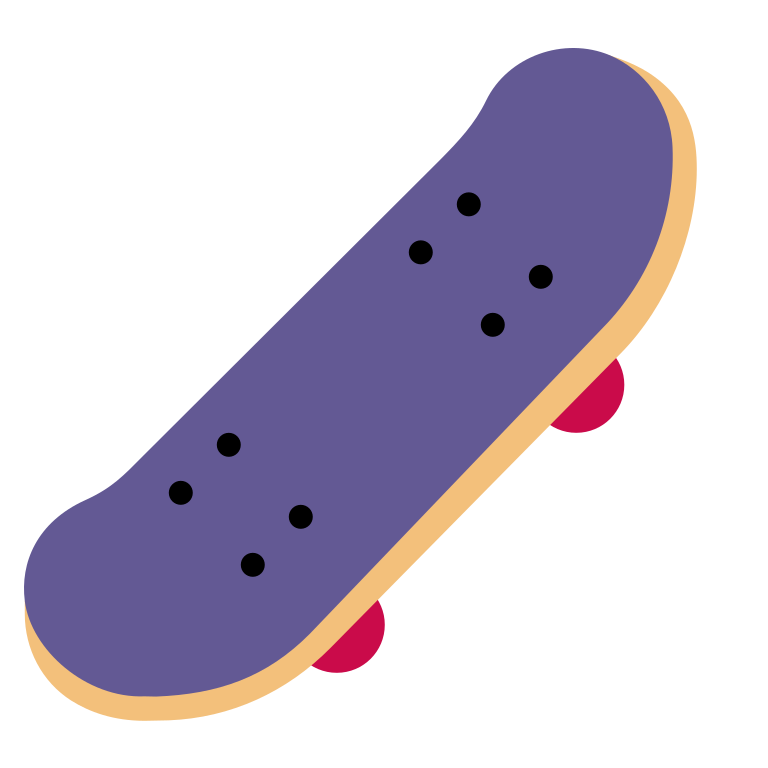
skateboard flat